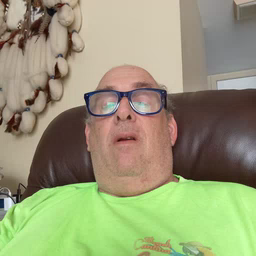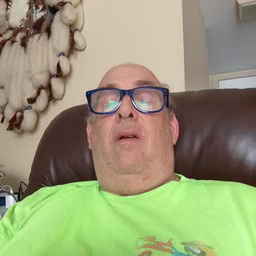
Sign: tomorrow